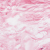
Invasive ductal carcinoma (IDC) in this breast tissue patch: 0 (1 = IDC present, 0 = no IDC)